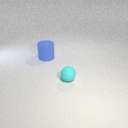
large blue rubber cylinder behind small cyan rubber sphere